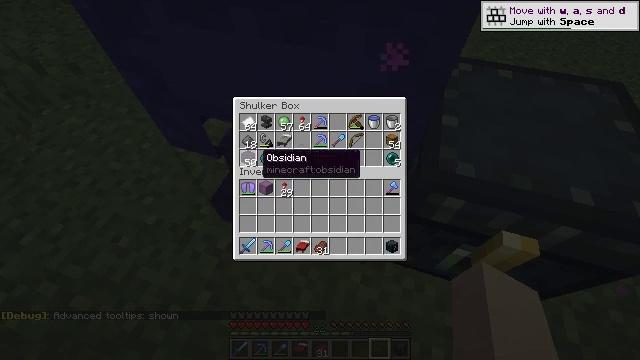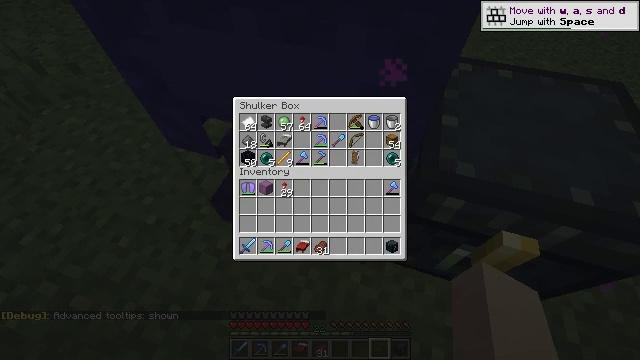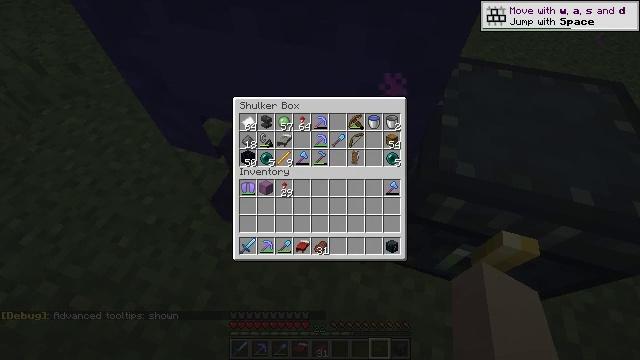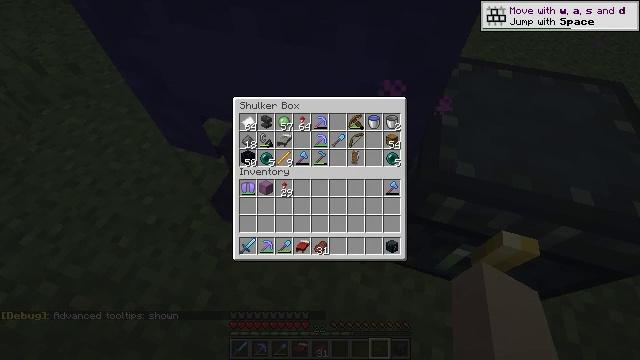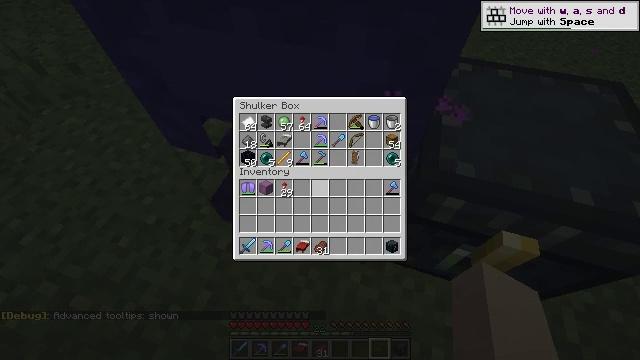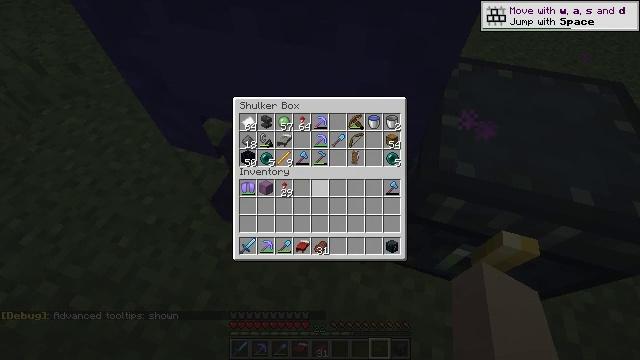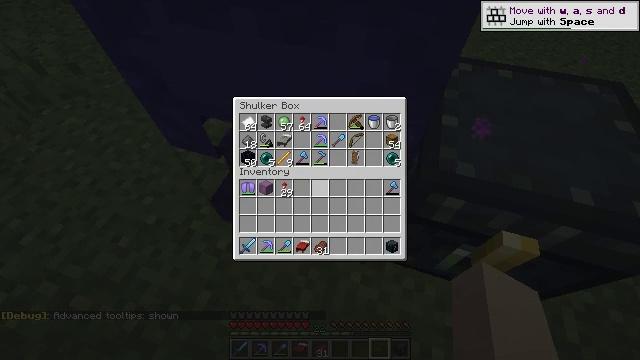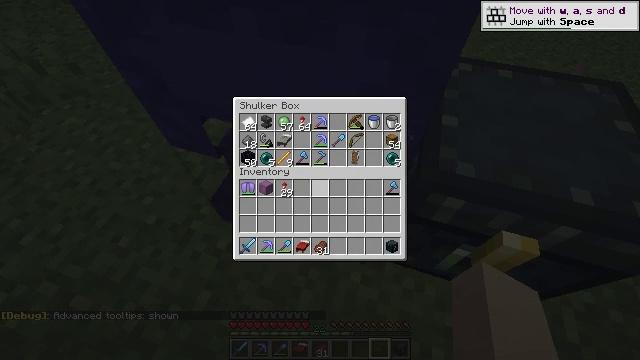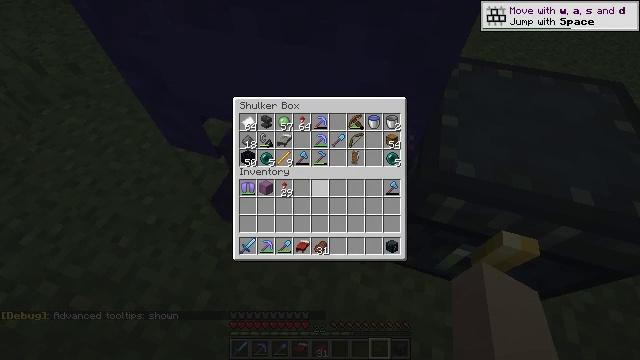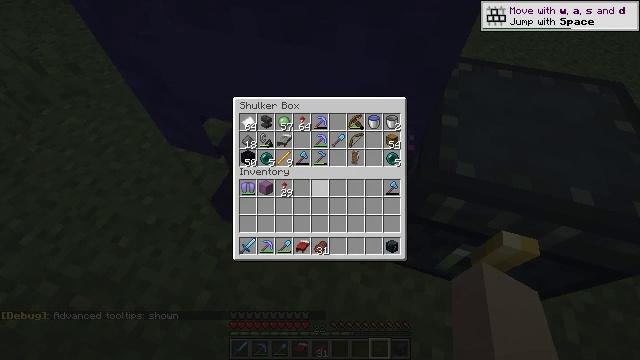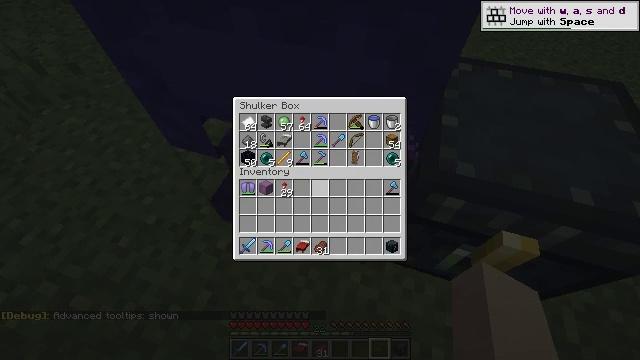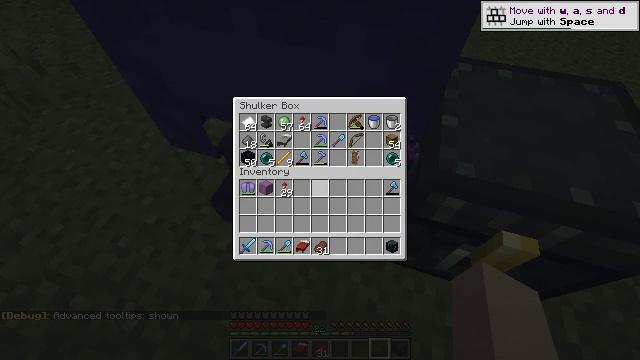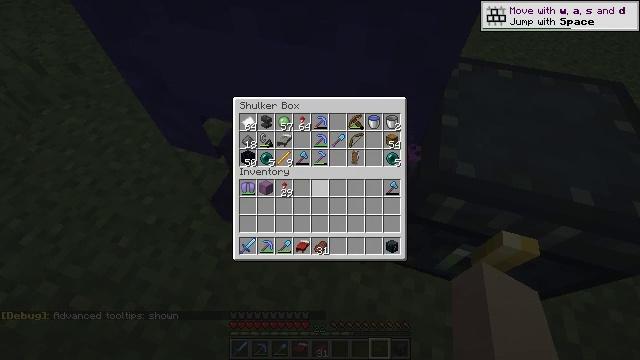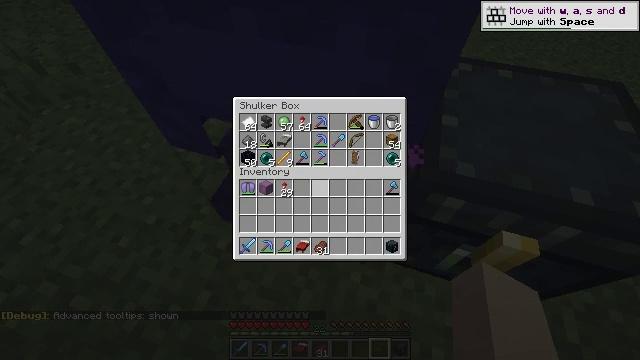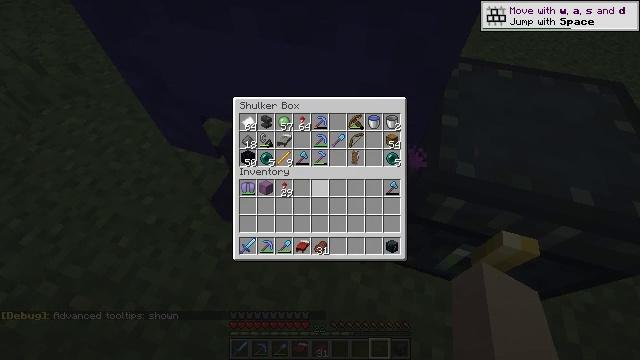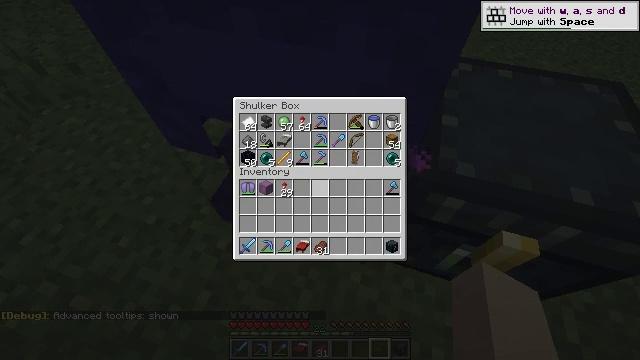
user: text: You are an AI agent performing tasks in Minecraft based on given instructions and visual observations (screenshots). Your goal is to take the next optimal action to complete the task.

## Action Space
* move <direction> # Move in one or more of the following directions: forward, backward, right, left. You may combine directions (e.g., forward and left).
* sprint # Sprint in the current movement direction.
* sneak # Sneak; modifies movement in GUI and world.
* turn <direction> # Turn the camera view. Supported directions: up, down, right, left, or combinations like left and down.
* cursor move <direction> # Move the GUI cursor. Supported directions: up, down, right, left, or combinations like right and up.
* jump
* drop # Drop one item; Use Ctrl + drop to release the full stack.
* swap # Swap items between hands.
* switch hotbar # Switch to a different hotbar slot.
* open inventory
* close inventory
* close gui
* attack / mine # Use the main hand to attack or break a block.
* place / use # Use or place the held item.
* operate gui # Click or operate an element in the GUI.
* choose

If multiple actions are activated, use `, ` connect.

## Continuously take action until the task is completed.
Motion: motion action
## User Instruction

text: Reclaim the blue shulker box for storage.
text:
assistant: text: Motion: cursor move right
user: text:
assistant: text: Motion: cursor move right
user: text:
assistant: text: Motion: cursor move right
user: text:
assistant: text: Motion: cursor move right
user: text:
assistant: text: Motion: cursor move right
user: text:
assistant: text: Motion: no_op
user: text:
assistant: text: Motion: no_op
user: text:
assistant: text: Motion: no_op
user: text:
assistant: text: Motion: no_op
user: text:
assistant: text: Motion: no_op
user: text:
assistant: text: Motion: no_op
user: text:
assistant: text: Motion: no_op
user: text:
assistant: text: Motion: no_op
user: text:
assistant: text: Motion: no_op
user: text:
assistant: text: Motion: no_op
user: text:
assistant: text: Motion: no_op
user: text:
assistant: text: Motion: no_op
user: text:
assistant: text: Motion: no_op
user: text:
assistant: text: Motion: no_op
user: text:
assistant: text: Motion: no_op
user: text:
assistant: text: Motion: no_op
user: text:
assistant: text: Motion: no_op
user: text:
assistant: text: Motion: no_op
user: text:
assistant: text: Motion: no_op
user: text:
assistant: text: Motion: no_op
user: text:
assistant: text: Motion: cursor move left
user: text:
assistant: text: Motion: cursor move left
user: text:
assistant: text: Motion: cursor move left
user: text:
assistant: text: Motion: no_op
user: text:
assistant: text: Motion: no_op